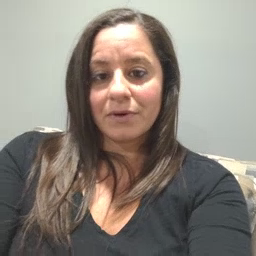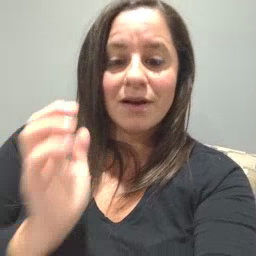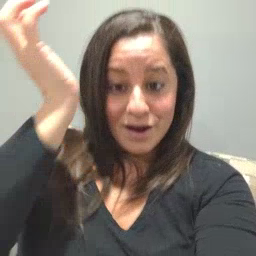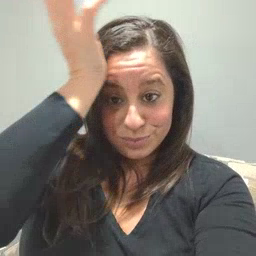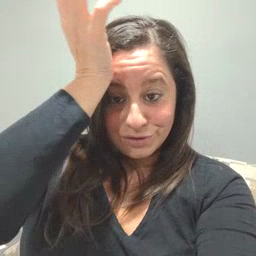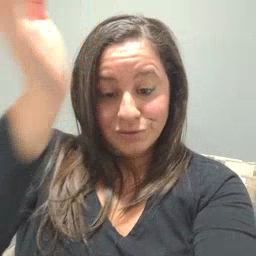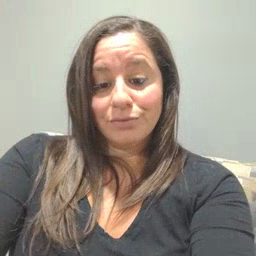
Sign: garbage